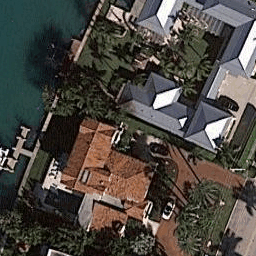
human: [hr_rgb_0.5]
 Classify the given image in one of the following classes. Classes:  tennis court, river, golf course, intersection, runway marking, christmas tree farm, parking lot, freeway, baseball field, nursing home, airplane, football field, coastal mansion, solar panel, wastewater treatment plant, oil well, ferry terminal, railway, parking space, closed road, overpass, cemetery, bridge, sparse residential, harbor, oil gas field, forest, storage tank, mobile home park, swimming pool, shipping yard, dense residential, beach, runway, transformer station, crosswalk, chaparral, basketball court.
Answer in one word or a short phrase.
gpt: coastal mansion